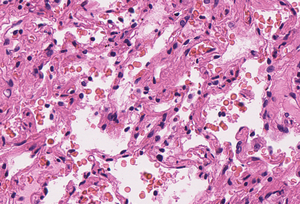
Tumor epithelial tissue: no
Tumor-associated stroma tissue: no
Normal tissue: yes